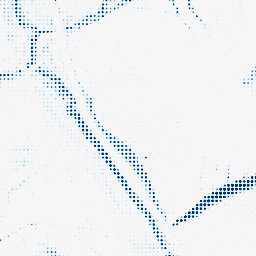
Category: morphological
Decomposition family: morphological_ellipse
Decomposition parameters: operation: closing
width: 20
height: 10
Upsampling method: sinc_blackman
Upsampling parameters: scale: 8
kernel_size: 4
Upsampling scale: 8